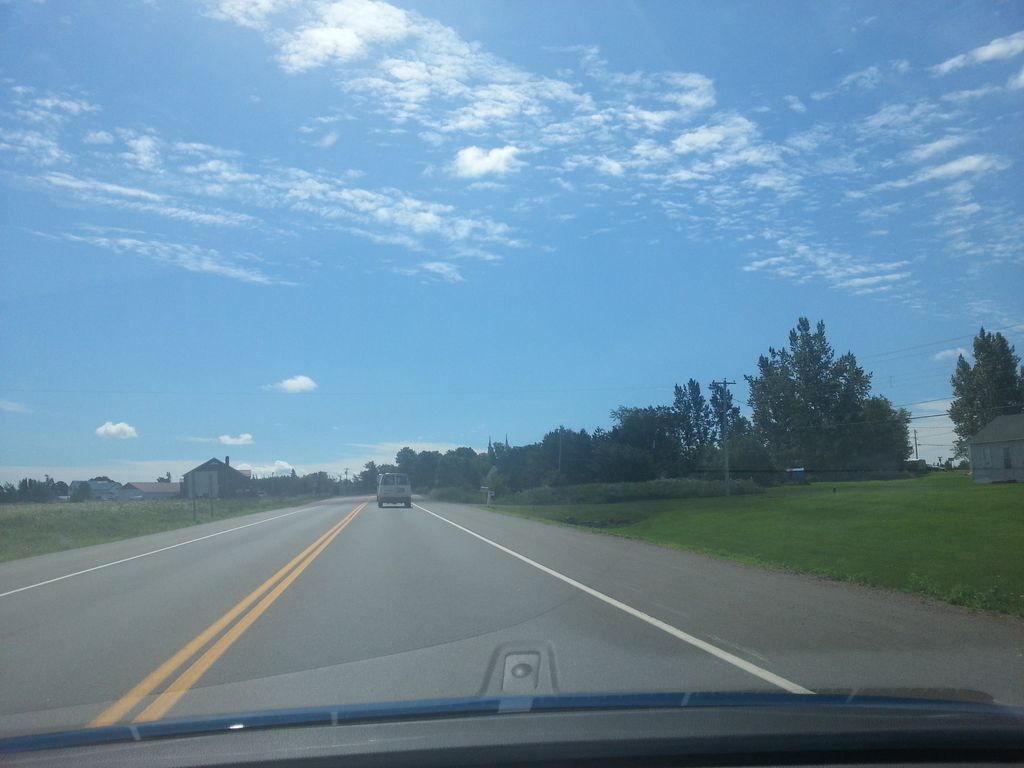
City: charlottetown